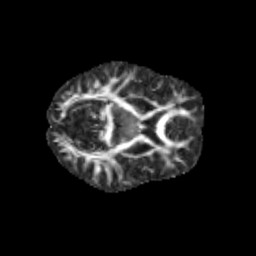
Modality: FA
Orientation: axial
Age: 10
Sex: female
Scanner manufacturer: siemens
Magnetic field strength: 3 T
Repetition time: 3.8 s
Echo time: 0.07 s